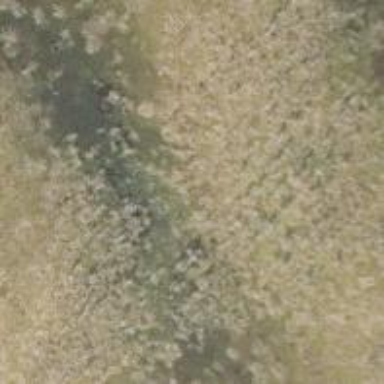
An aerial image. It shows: Swampy wetland area.